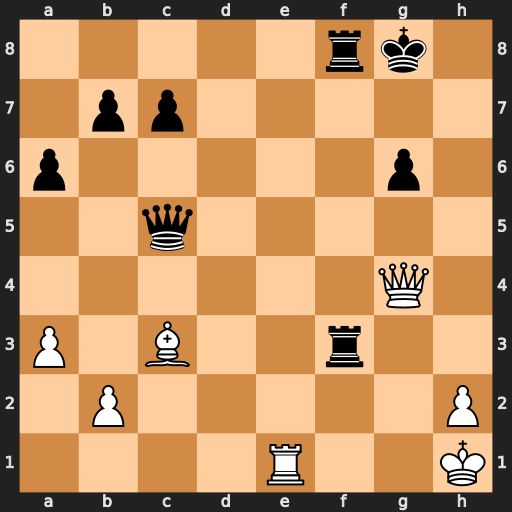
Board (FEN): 5rk1/1pp5/p5p1/2q5/6Q1/P1B2r2/1P5P/4R2K
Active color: w
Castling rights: -
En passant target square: -
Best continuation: Qxg6#